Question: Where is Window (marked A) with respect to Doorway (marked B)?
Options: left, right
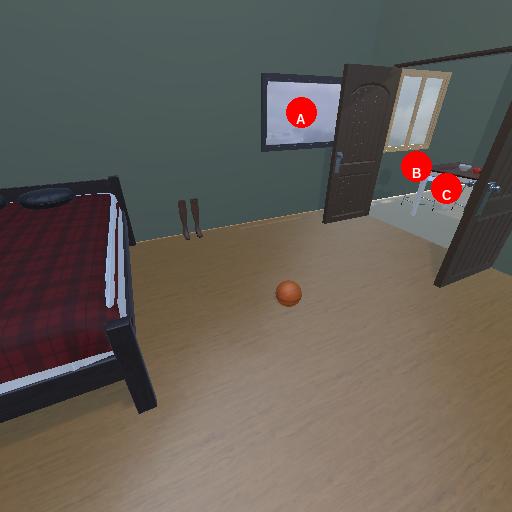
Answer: left